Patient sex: F
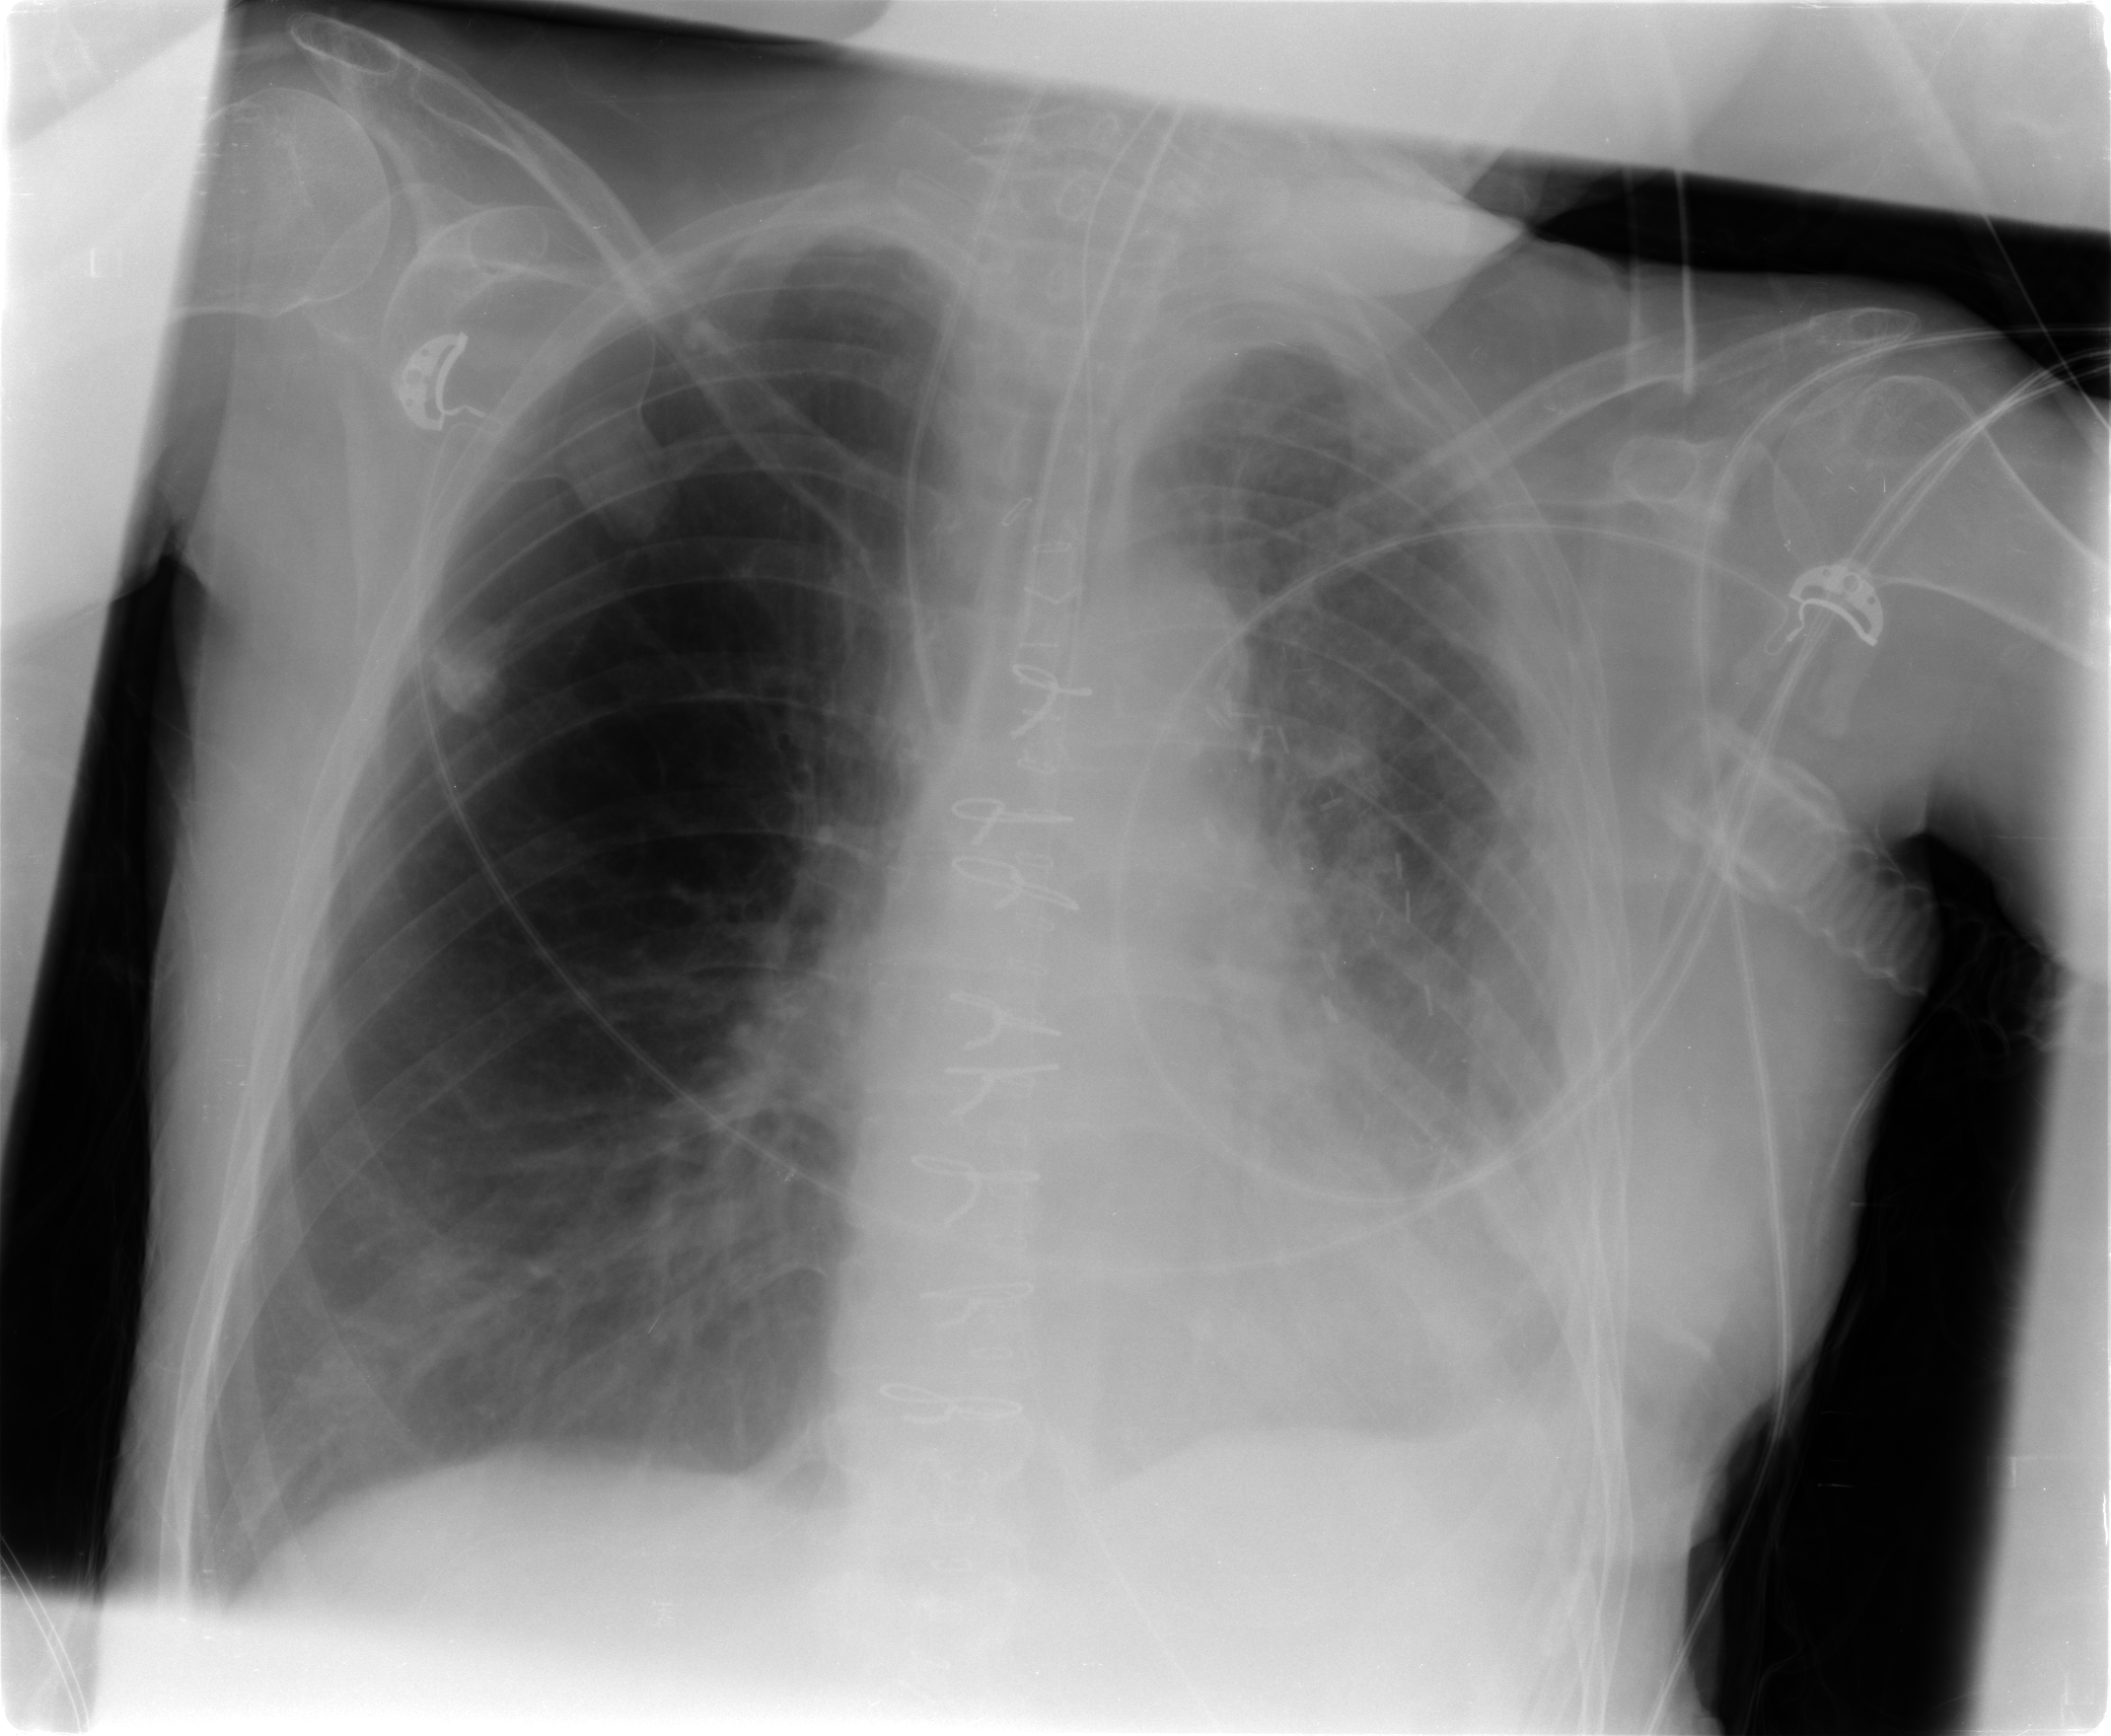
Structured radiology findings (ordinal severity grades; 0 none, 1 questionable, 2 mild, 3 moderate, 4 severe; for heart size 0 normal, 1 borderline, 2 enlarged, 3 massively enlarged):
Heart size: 0
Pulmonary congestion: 0
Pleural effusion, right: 0
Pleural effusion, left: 2
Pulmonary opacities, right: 0
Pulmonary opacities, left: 2
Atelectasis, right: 0
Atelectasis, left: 3